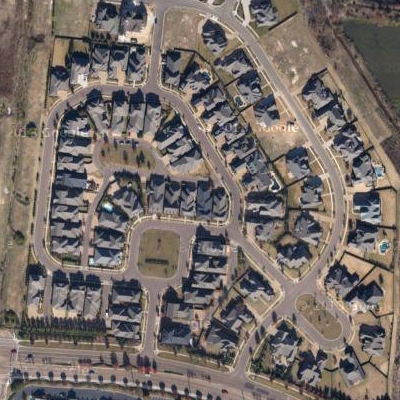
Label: fResident